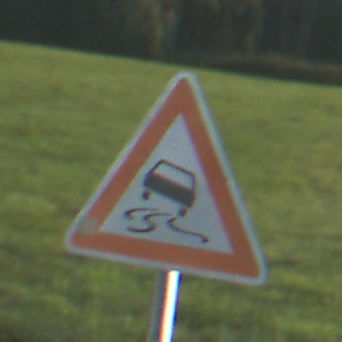
Verkehrszeichen: SchleuderOderRutschgefahr
Umgebung: Outdoor, Nature
Tageszeit: MorningAfternoon
Wetter: Clear
Licht: Natural
Jahreszeit: NotSpecified
Kontrast: HighContrast